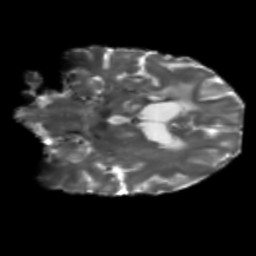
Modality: T2w
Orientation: coronal
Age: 54
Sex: female
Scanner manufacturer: siemens
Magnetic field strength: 3 T
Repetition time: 5.25 s
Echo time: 0.08 s